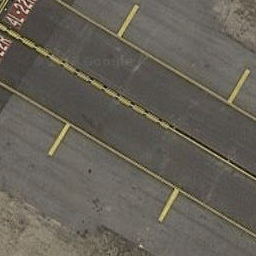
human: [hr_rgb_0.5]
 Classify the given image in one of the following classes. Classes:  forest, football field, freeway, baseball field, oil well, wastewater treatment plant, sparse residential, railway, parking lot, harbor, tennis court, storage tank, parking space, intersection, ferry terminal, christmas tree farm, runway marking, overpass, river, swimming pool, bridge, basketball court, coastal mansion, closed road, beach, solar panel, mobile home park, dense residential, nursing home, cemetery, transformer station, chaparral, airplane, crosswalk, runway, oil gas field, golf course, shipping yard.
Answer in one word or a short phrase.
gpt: runway marking